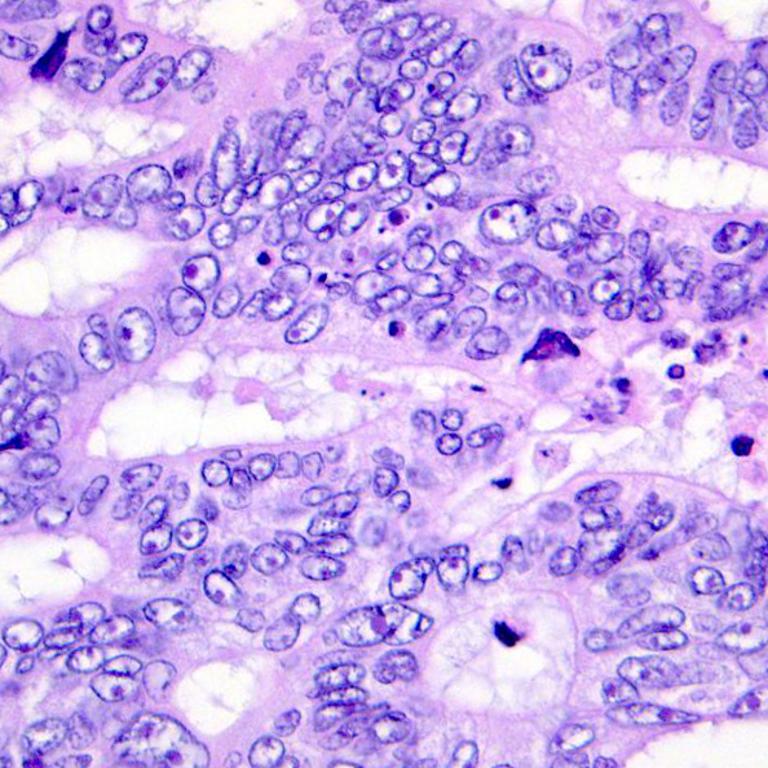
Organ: colon
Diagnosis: adenocarcinomas